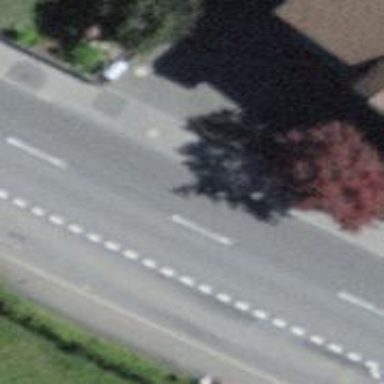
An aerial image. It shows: Bus stop with designated stop position for public transport.